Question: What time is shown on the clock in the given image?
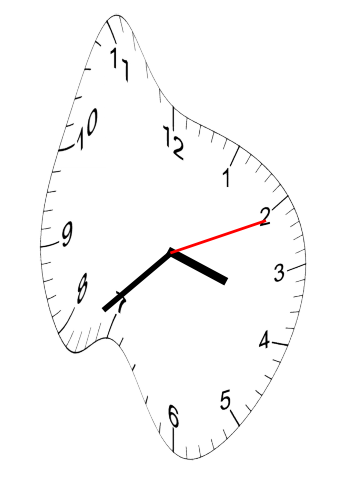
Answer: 03:38:11